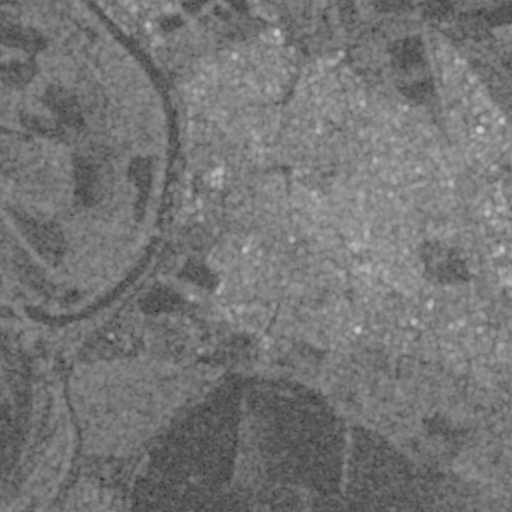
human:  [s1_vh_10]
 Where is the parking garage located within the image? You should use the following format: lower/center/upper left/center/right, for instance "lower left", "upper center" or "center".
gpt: The parking garage is located in the center of the image.
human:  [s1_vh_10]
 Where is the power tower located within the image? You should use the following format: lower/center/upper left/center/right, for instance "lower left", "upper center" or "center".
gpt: The power tower is located in the upper right of the image.
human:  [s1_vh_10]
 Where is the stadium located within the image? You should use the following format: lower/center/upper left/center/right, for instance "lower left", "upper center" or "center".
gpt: The stadium is located in the lower center of the image.
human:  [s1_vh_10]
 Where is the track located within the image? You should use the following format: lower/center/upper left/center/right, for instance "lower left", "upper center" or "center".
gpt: The track is located in the lower center of the image.
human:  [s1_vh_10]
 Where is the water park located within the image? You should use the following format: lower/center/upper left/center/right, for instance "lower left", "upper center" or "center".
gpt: The water park is located in the center left of the image.
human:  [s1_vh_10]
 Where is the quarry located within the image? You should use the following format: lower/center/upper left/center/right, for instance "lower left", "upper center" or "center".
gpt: There is no quarry in the image.

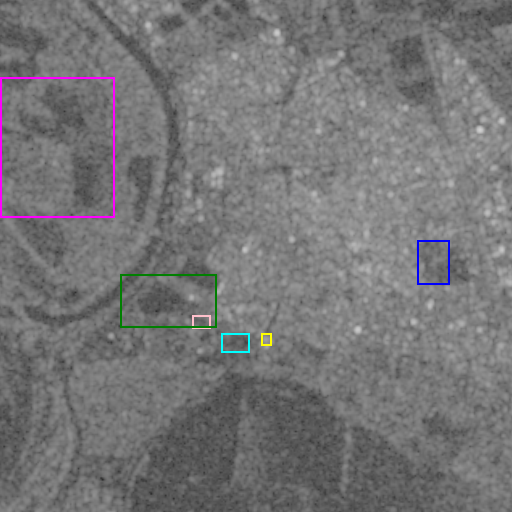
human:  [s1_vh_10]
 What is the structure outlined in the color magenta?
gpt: The structure outlined in magenta is a crop field.
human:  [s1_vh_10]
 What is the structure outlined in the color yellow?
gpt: The structure outlined in yellow is a gas station.
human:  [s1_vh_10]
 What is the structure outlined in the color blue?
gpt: The structure outlined in blue is a park.
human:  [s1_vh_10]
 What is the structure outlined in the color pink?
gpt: The structure outlined in pink is a parking lot.
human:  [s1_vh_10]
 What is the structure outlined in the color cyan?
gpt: The structure outlined in cyan is a stadium.
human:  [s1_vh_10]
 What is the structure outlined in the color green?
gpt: The structure outlined in green is a water park.
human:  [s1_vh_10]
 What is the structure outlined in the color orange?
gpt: There is no orange outline.